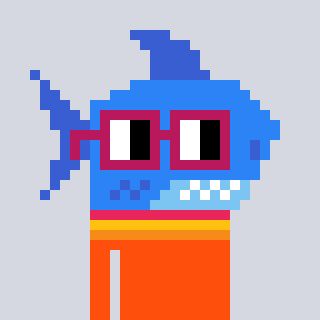
a pixel art character with square dark red glasses, a shark-shaped head and a orange-colored body on a cool background